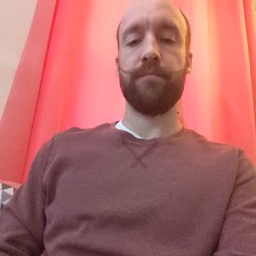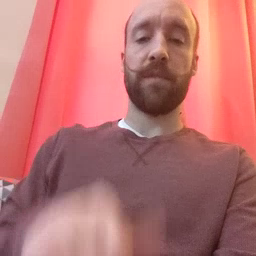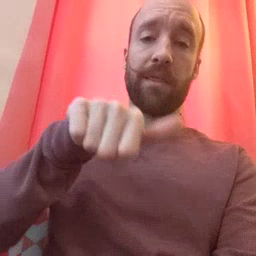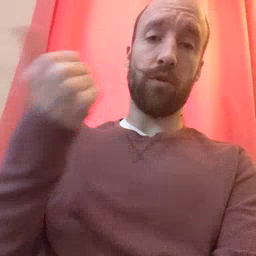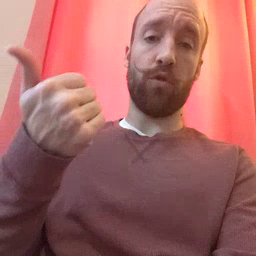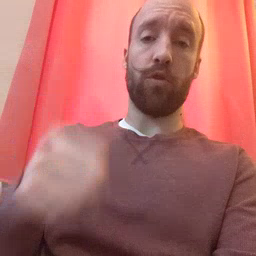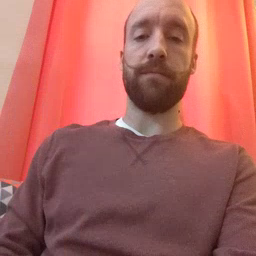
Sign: another